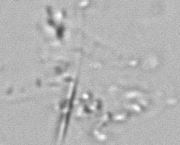
Label: Phaeocystis_debris